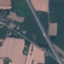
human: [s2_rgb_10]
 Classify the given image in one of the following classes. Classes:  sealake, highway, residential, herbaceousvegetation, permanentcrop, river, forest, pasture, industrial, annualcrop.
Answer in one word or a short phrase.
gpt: Highway